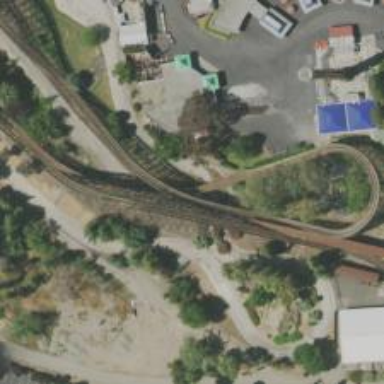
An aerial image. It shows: Thrilling roller coaster attraction.